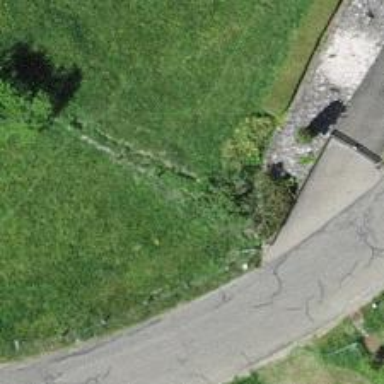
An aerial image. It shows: Culvert tunnel.